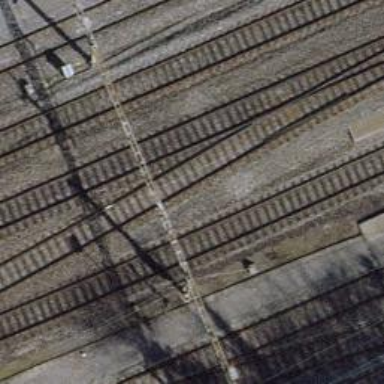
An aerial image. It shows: Railway siding with one electrified track and contact line for powering the train.